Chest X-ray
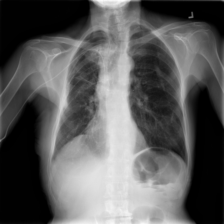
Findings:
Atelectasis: negative
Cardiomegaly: negative
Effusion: negative
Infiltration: positive
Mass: negative
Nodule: negative
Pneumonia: negative
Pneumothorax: positive
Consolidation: negative
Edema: negative
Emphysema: negative
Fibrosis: negative
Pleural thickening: negative
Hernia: negative